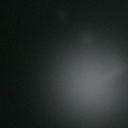
Screen state: off